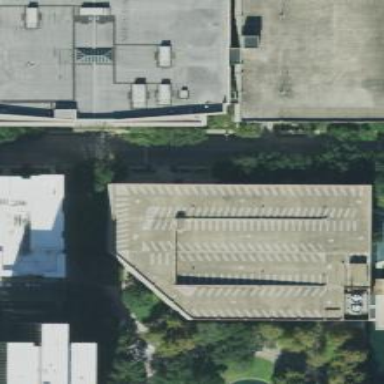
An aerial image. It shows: Multi-storey parking building.